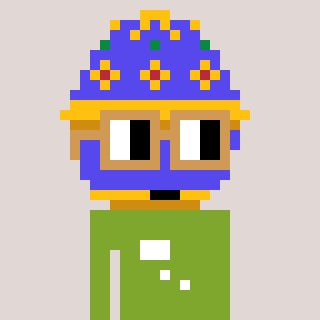
a pixel art character with square brown glasses, a faberge-shaped head and a slimegreen-colored body on a warm background